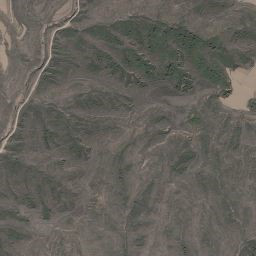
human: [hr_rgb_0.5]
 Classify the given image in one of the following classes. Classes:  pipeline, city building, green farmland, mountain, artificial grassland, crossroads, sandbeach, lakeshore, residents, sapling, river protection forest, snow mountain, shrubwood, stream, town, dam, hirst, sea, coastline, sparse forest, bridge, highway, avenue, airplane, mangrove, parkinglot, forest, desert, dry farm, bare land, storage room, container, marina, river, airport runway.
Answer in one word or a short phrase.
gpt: mountain